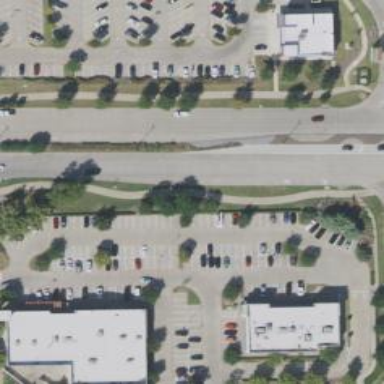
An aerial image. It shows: Secondary road with separate sidewalks.